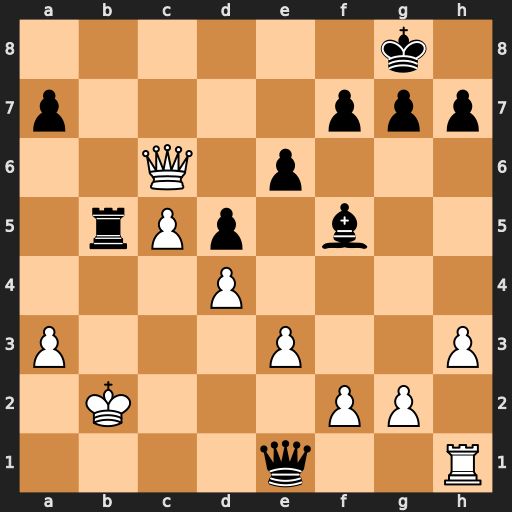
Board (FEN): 6k1/p4ppp/2Q1p3/1rPp1b2/3P4/P3P2P/1K3PP1/4q2R
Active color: w
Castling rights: -
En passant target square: -
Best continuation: Qxb5 Qxf2+ Ka1